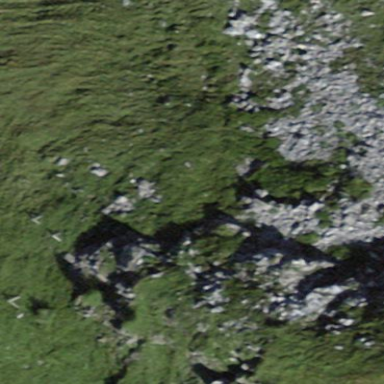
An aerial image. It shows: Natural scree.